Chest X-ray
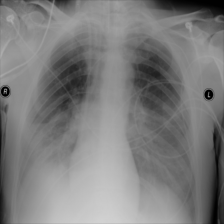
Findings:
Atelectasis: negative
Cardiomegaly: negative
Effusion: negative
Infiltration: negative
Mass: negative
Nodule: negative
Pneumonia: negative
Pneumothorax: negative
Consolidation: negative
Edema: positive
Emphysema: negative
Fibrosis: negative
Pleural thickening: negative
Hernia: negative